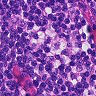
Metastatic tissue present: no